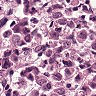
Metastatic tissue present: yes